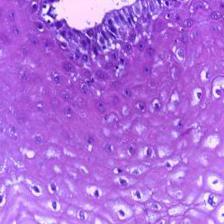
Diagnosis: Normal